Aerial crown-view tile of a tropical tree (Barro Colorado Island, Panama), acquired 20250414:
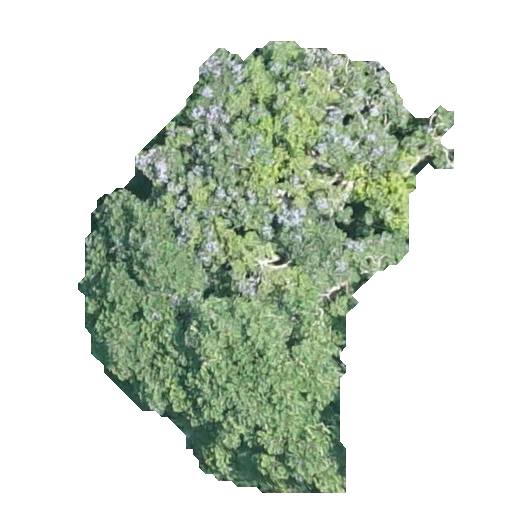
Species: Jacaranda copaia
GBIF accepted scientific name: Jacaranda copaia
Crown area: 156.503 m²